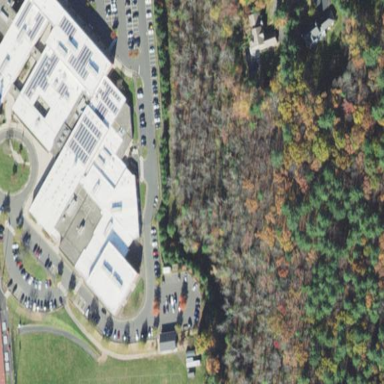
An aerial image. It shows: School.